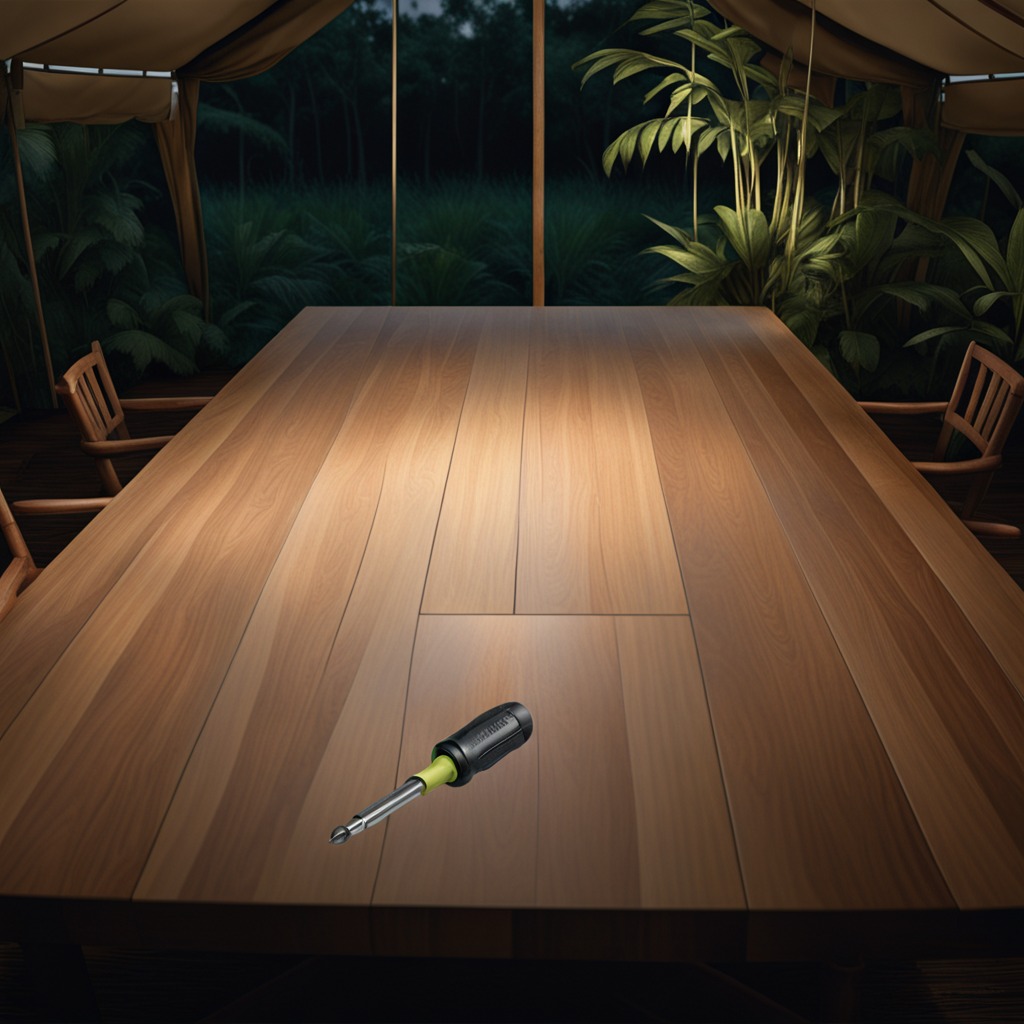
A screwdriver lies on a wooden table inside a jungle field workshop tent at night.